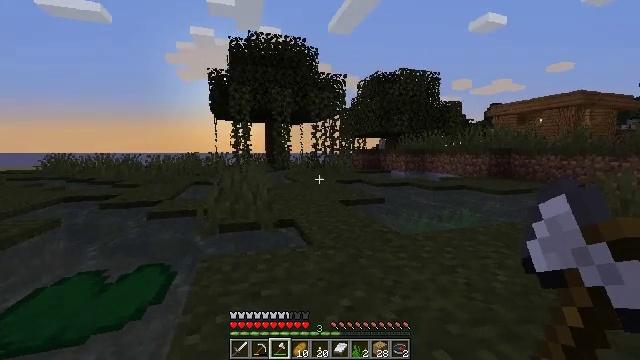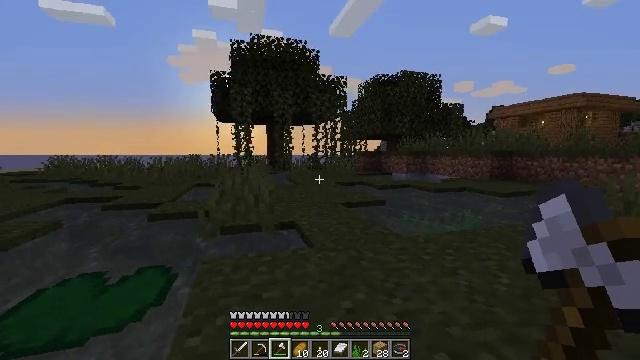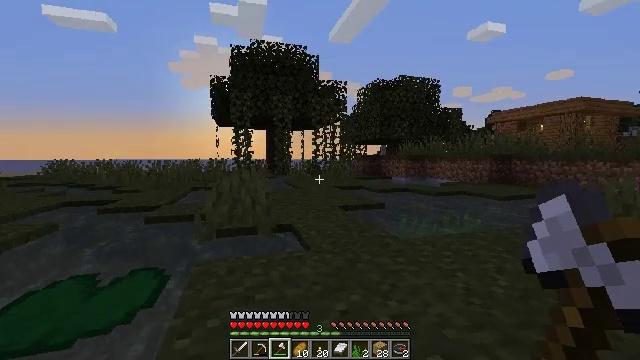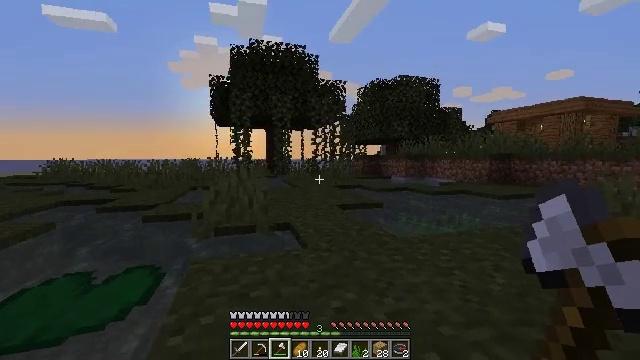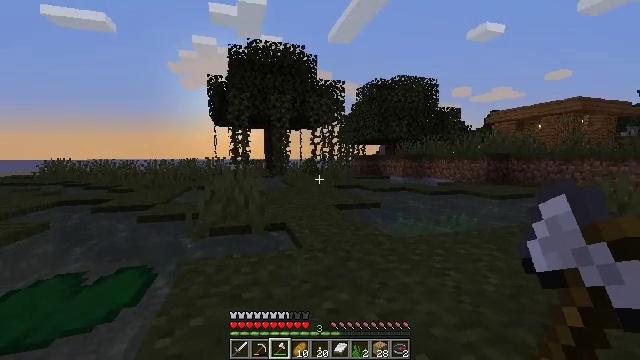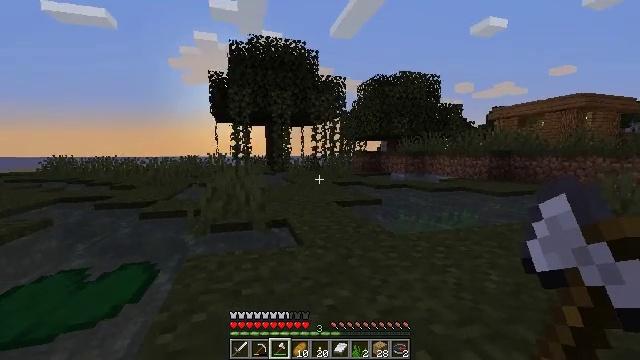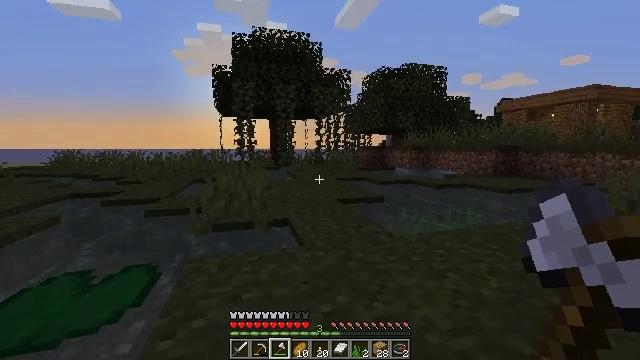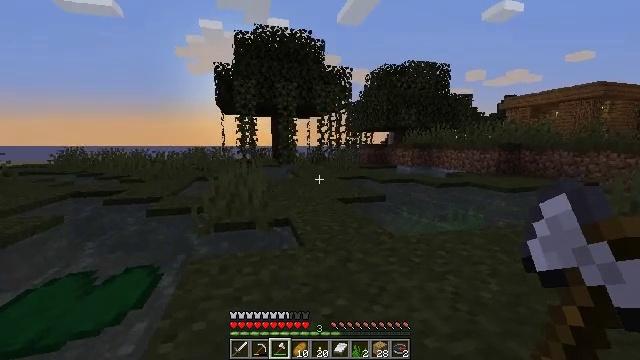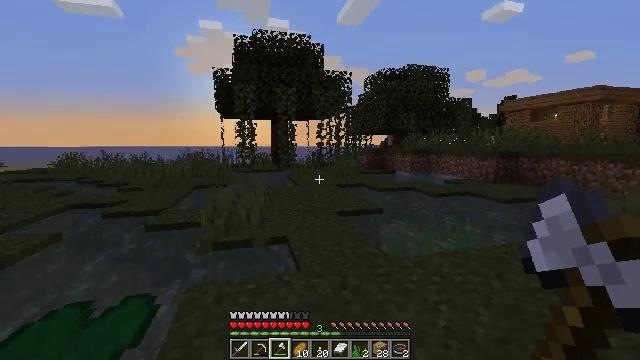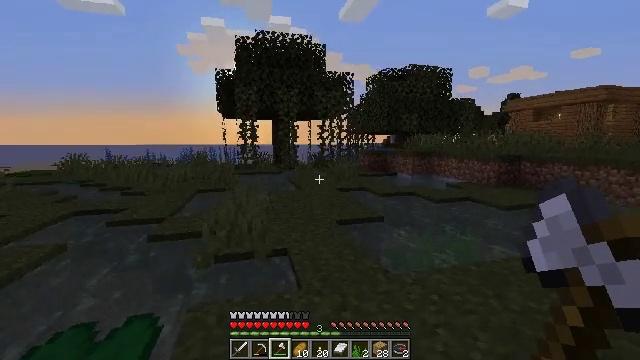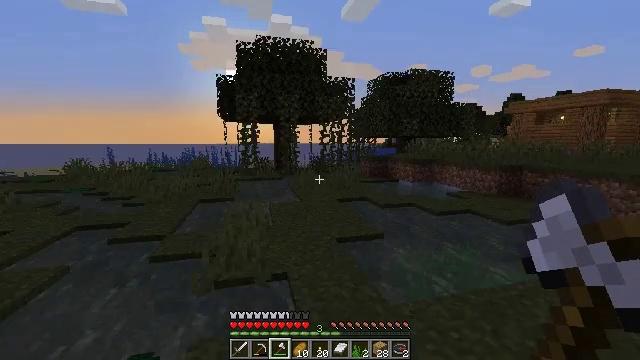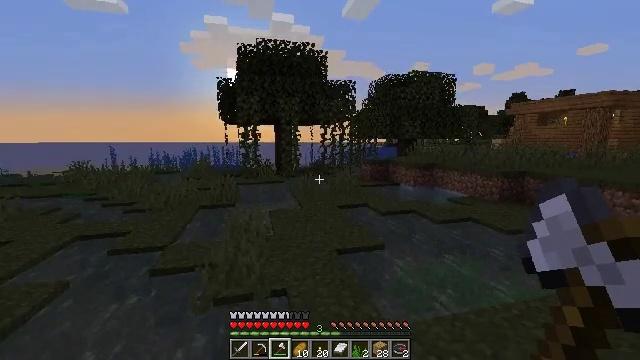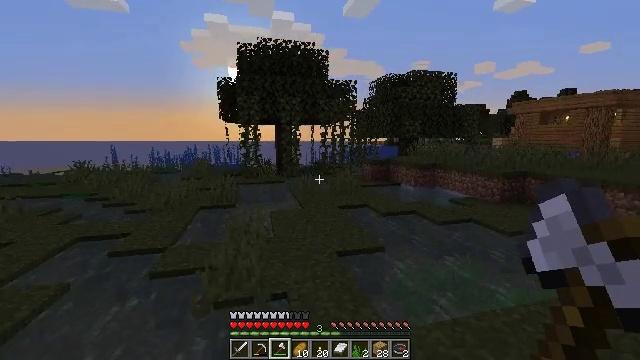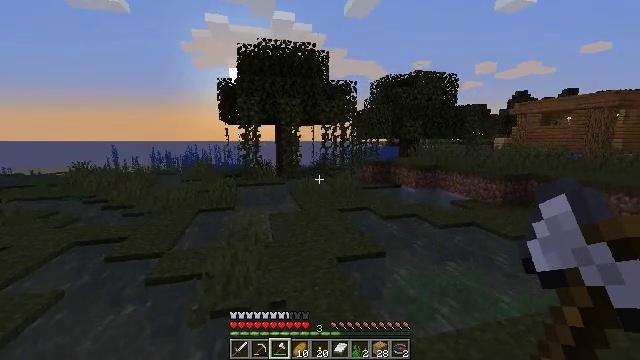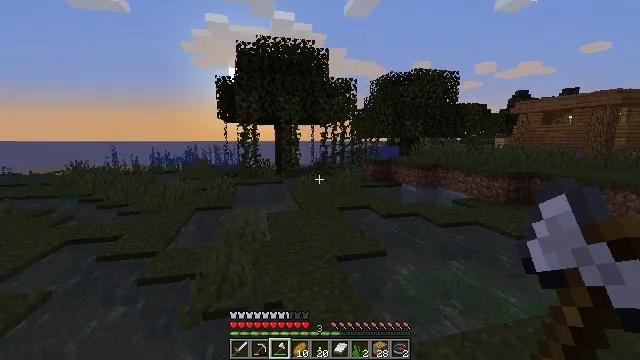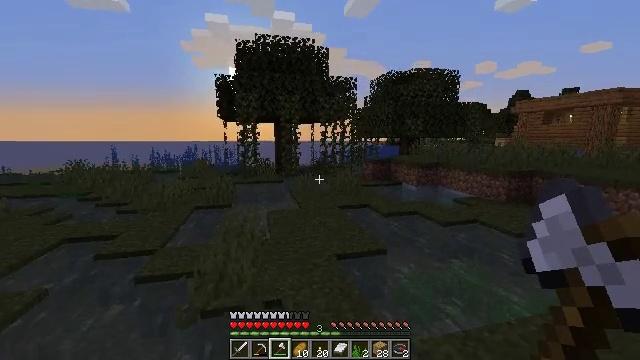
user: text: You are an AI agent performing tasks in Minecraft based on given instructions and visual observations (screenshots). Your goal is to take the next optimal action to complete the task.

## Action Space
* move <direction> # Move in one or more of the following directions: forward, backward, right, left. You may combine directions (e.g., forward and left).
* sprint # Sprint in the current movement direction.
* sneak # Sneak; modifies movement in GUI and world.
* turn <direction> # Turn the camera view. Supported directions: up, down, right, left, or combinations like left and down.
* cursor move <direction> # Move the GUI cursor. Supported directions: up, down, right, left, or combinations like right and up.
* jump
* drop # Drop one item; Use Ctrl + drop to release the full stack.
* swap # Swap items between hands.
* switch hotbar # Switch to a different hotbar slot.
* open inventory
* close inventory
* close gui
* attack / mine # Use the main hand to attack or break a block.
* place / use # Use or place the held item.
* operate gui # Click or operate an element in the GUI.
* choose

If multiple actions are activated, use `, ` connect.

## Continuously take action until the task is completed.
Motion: motion action
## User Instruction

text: Drop a ladder.
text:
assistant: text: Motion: move forward
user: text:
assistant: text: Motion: move forward, turn up
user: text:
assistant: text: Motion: move forward
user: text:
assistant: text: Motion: move forward, jump
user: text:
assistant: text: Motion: move forward, jump
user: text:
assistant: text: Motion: move forward, turn left and down, jump
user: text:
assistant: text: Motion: move forward, jump
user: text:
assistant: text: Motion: move forward
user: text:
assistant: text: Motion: move forward
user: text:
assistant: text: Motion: move forward
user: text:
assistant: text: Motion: move forward
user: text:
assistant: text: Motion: move forward
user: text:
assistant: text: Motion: move forward
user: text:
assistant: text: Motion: move forward
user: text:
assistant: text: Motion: move forward
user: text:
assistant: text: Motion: move forward
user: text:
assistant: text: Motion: move forward
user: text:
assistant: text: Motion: move forward
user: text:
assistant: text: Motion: move forward
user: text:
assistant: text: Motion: move forward
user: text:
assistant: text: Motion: move forward
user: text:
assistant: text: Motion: move forward, open inventory
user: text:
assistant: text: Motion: move forward, open inventory
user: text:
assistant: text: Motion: move forward, open inventory
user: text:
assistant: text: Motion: move forward
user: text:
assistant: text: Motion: move forward
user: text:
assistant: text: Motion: move forward
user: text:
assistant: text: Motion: move forward
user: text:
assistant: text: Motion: move forward
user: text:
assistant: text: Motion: move forward